Question: using 'git' for a while, it's very powerful and beautiful..
but also got some confused about it:
it should under branch master after I init a git repo, isn't it?
but 'git branch -a', i got nothing man.
and I got 'fatal: branch 'master' does not exist' when I try to set upstream for my branch.
'''
users@debian MINGW64 ~/Desktop/taste
$ git init
Initialized empty Git repository in C:/Users/users/Desktop/taste/.git/
users@debian MINGW64 ~/Desktop/taste (master)
$ git remote add origin git@gitee.com:greedev/Test.git
users@debian MINGW64 ~/Desktop/taste (master)
$ git branch -u origin/master
fatal: branch 'master' does not exist
users@debian MINGW64 ~/Desktop/taste (master)
$ git branch -a
users@debian MINGW64 ~/Desktop/taste (master)
$ git fetch
The authenticity of host 'gitee.com (120.55.226.24)' can't be established.
ECDSA key fingerprint is SHA256:FQGC9Kn/eye1W8icdBgrQp+KkGYoFgbVr17bmjey0Wc.
Are you sure you want to continue connecting (yes/no)? yes
Warning: Permanently added 'gitee.com,120.55.226.24' (ECDSA) to the list of know n hosts.
remote: Counting objects: 7, done.
remote: Compressing objects: 100% (6/6), done.
remote: Total 7 (delta 0), reused 0 (delta 0)
Unpacking objects: 100% (7/7), done.
From gitee.com:greedev/Test
* [new branch] master -> origin/master
users@debian MINGW64 ~/Desktop/taste (master)
$ git branch -a
remotes/origin/master
users@debian MINGW64 ~/Desktop/taste (master)
$ git branch -u origin/master
fatal: branch 'master' does not exist
'''

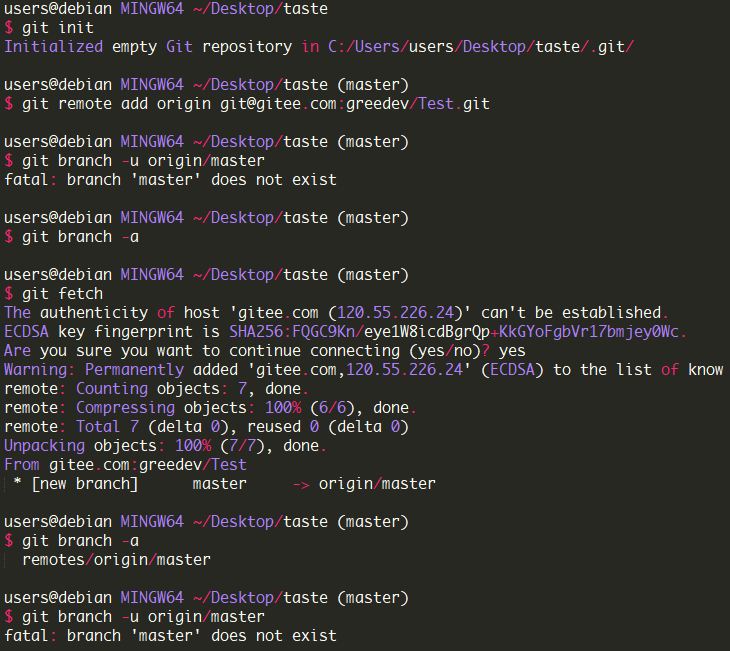
Answer: ### TL;DR
You can 'git checkout master' at this point.
### Longer description (but still not that long)
You are doing this the hard way.
In the future, instead of:
'''
mkdir repo
cd repo
git init
git remote add origin <url>
git fetch origin
git checkout master
'''
you can simply run:
'''
git clone <url> repo
'''
since the six commands above are pretty much what 'git clone' does.
After the first three steps--creating a new, totally-empty repository--you have a repository that is in a peculiar state: it has no commits, so it has no branches. At the same time, it have a , which is 'master'.
In other words, the current branch is a branch that .
This state is unusual, but normal. If you run 'git checkout --orphan newbranch', you put your Git repository into that same state: on a branch that does not exist. The branch gets created once there is a commit hash to store under the branch name.
Whenever you run 'git checkout <name>' and there is no branch named '<name>', Git checks to see if there is remote-tracking branch such as 'origin/<name>'. If so, Git creates a branch named '<name>' that points to the same commit as 'origin/<name>' and that has 'origin/<name>' as its upstream.
Since this last step--'git checkout master' when 'master' does not actually exist yet--is the final step of 'git clone', 'git clone' will also create a new branch 'master' that tracks the remote-tracking branch 'origin/master'.
---
Note that you retain the current index / staging-area content. This is true for the new empty repository as well, but since it's a new empty repository, the index / staging-area is also empty, and "retaining the empty set" does not feel much like retainment.